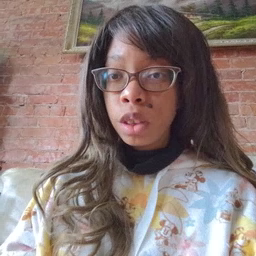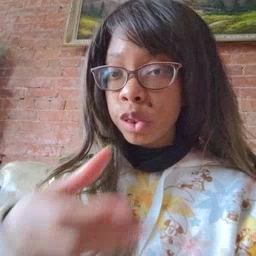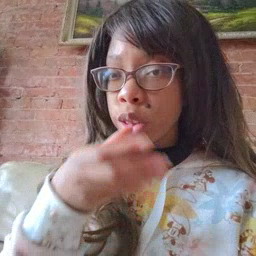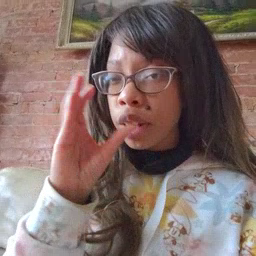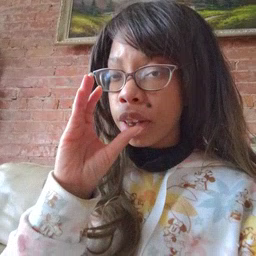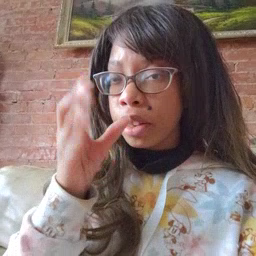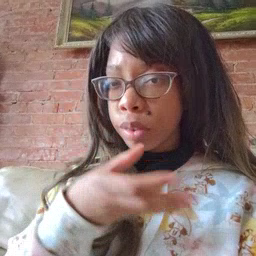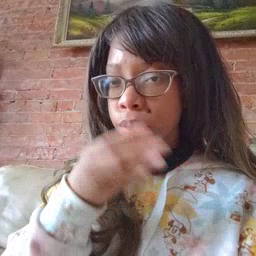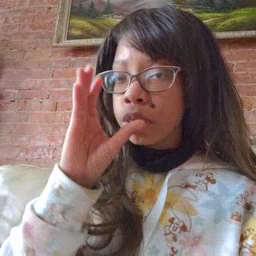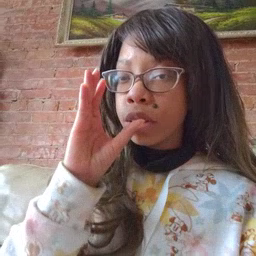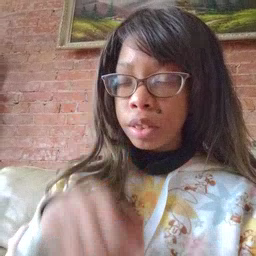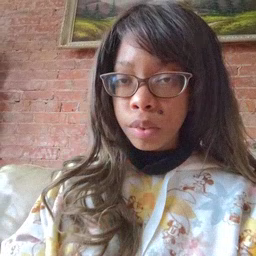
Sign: drink